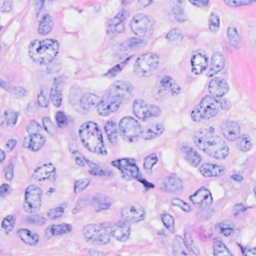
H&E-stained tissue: Breast